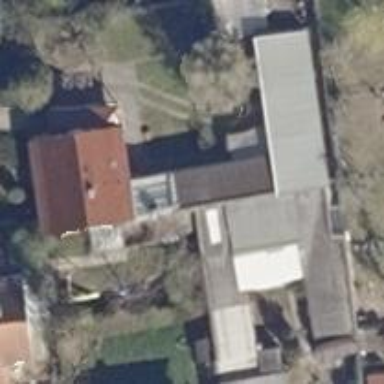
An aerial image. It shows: Garage building.